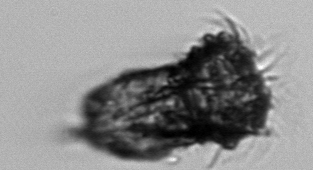
Label: Tintinnopsis